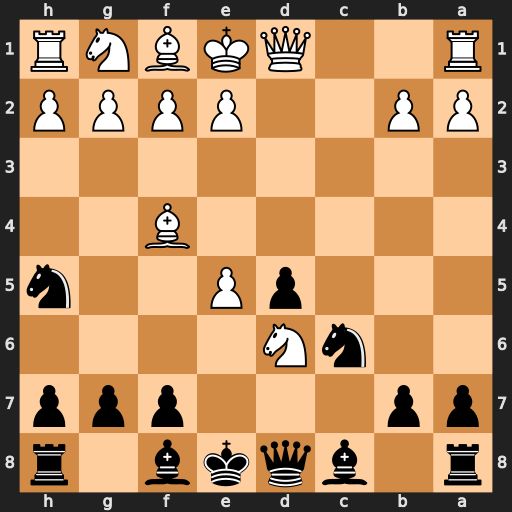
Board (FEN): r1bqkb1r/pp3ppp/2nN4/3pP2n/5B2/8/PP2PPPP/R2QKBNR
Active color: b
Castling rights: KQkq
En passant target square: -
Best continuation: Bxd6 exd6 Nxf4